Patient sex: M
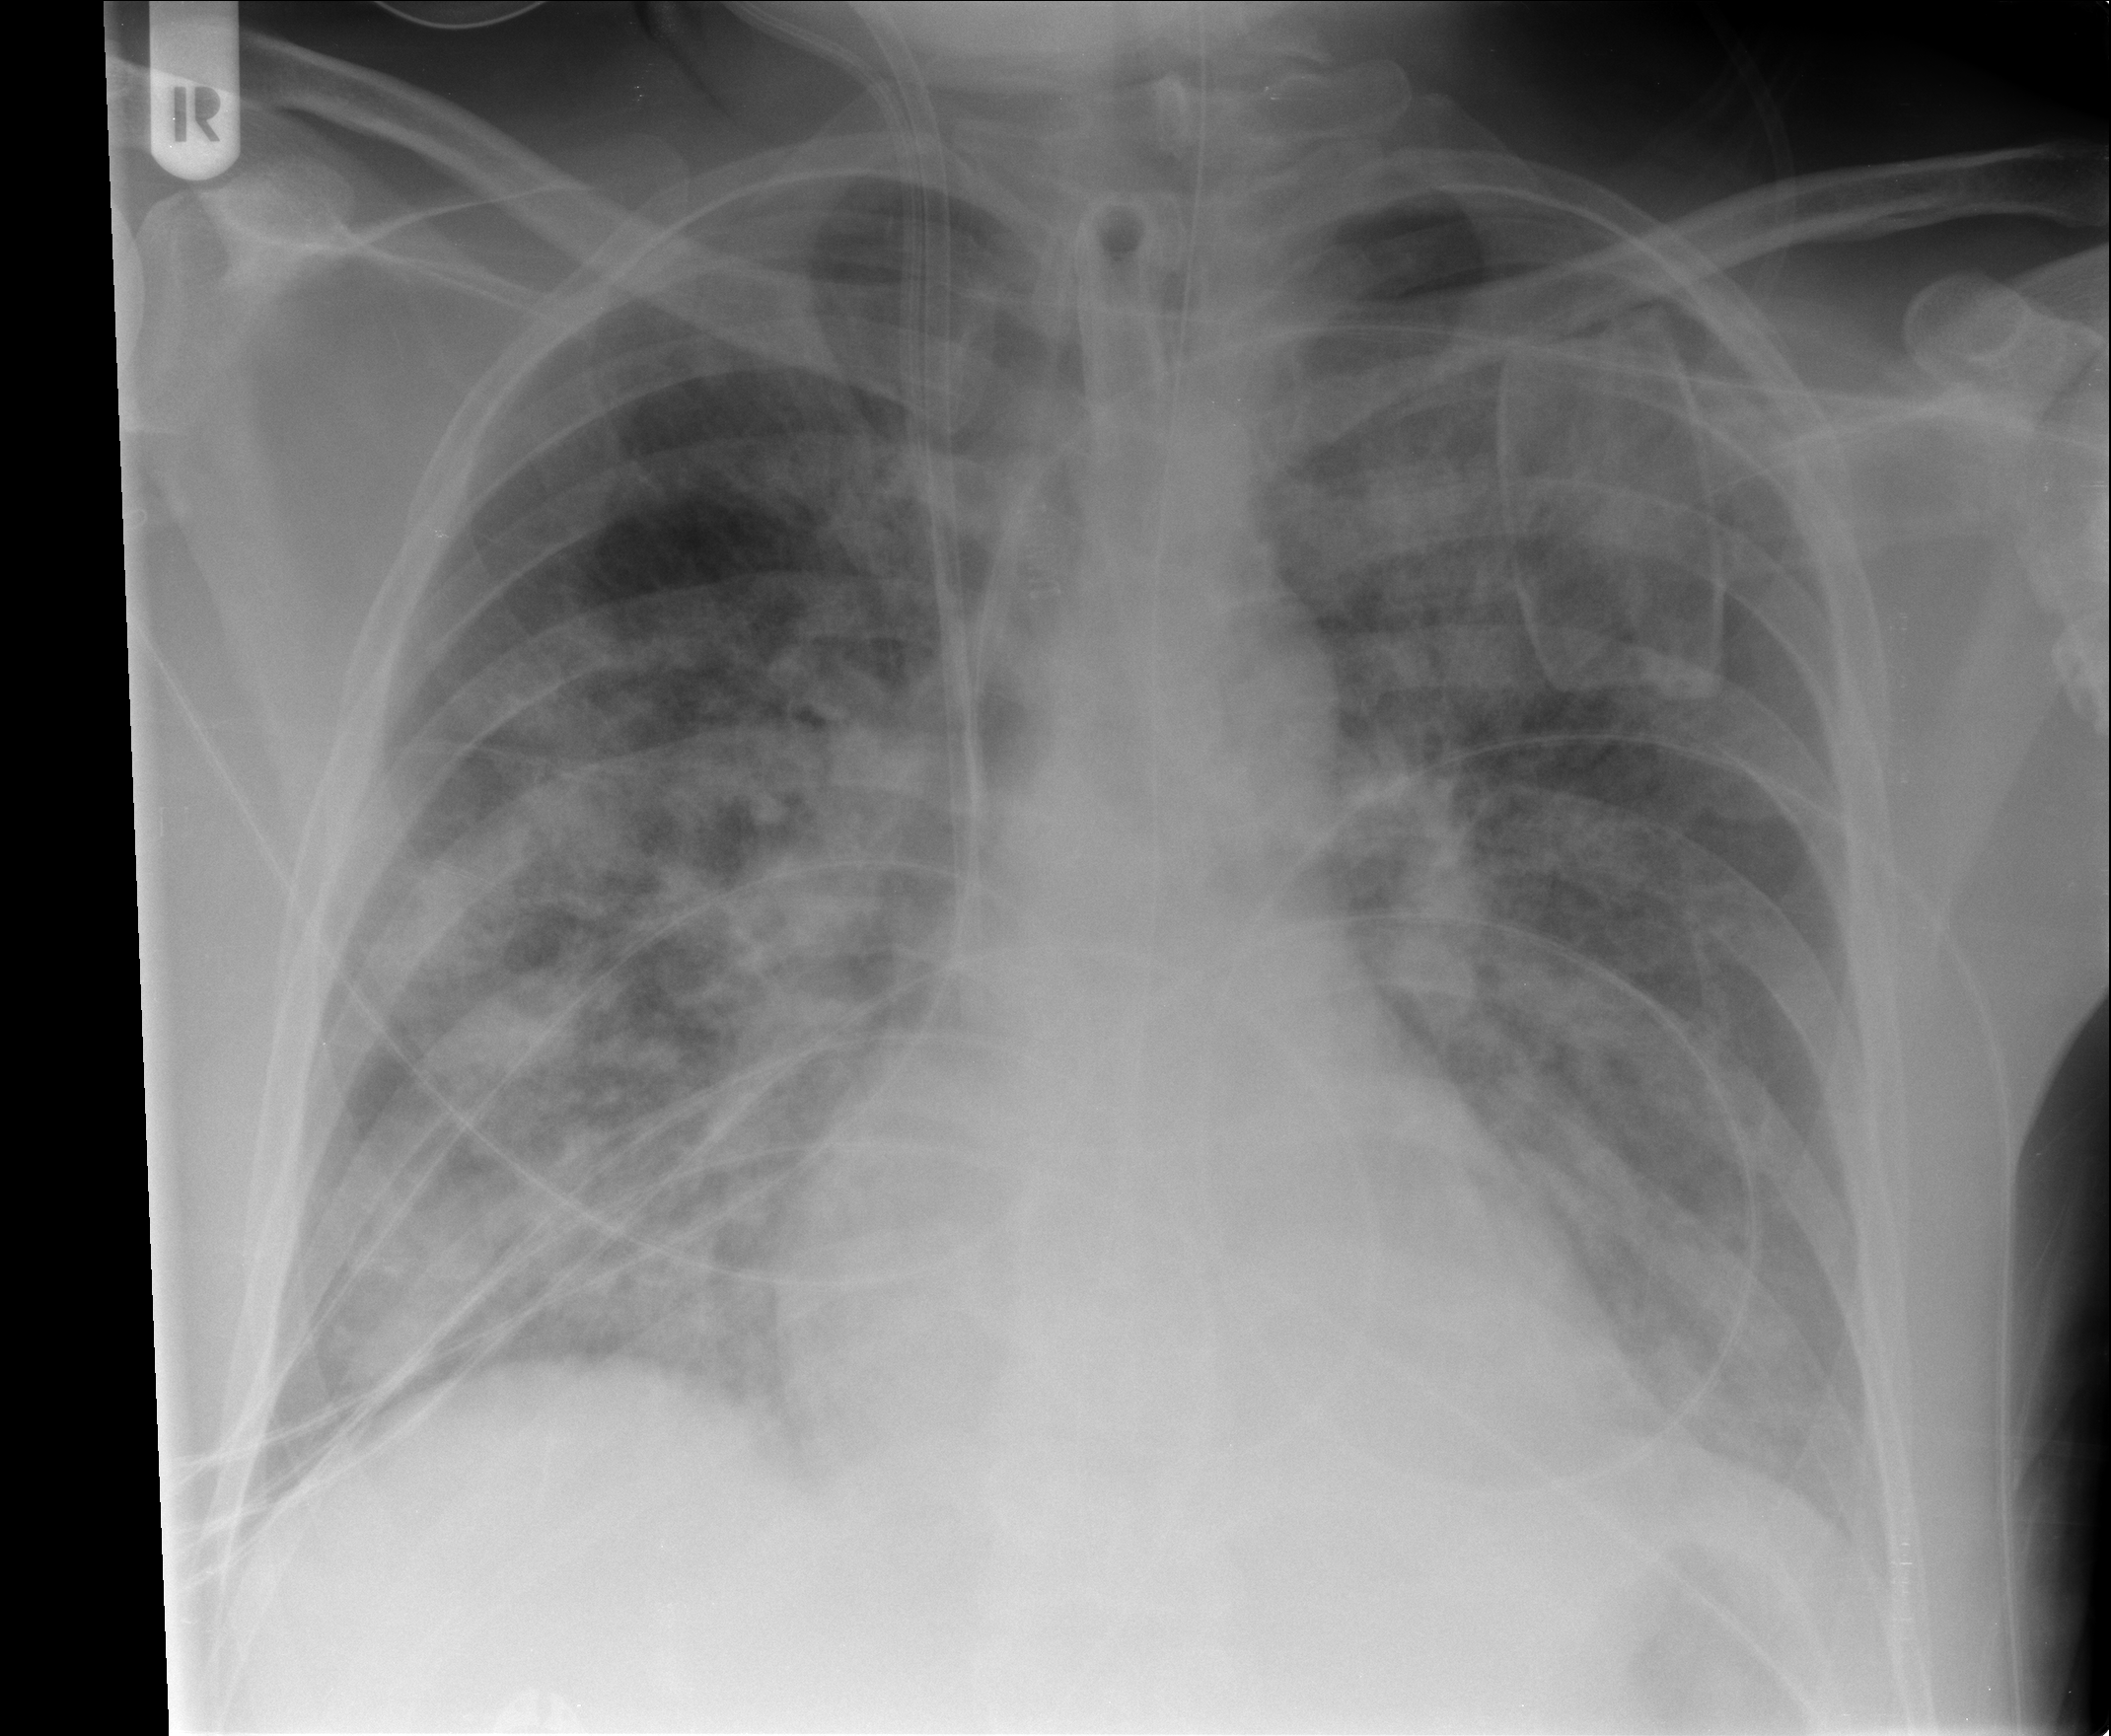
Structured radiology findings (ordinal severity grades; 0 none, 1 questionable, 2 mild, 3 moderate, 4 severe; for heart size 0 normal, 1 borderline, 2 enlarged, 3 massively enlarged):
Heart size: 0
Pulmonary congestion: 1
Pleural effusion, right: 0
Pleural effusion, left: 0
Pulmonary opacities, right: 3
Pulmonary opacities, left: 3
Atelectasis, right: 0
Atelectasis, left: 0